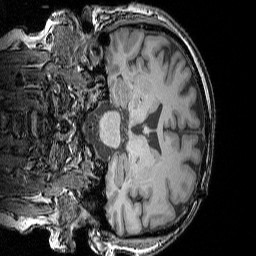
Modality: T1w
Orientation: coronal
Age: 60
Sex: female
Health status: ill
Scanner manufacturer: siemens
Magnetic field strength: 3 T
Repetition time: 1.75 s
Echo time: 0.00418 s